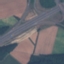
Land use / land cover: Highway